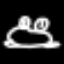
Label: frog